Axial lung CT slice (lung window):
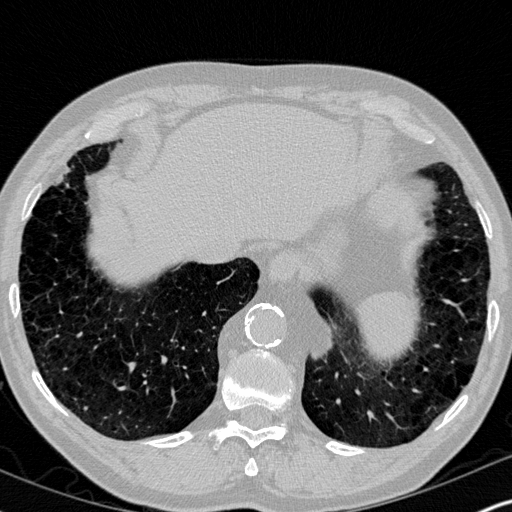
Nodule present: no